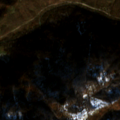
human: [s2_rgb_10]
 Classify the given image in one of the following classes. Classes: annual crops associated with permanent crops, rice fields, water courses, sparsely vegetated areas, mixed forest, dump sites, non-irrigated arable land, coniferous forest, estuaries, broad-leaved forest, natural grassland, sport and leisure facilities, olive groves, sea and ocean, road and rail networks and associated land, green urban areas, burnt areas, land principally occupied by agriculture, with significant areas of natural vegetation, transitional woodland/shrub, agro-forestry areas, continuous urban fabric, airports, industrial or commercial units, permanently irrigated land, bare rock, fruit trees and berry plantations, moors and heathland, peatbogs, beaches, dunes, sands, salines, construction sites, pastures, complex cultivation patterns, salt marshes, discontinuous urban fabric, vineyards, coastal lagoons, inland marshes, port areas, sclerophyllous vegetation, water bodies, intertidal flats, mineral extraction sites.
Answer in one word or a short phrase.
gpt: land principally occupied by agriculture, with significant areas of natural vegetation, broad-leaved forest, transitional woodland/shrub